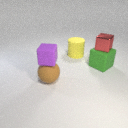
large green rubber cube below small red metal cube